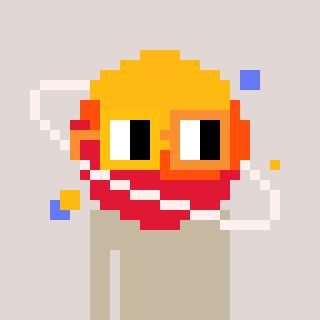
a pixel art character with square yellow and orange glasses, a saturn-shaped head and a red-colored body on a warm background